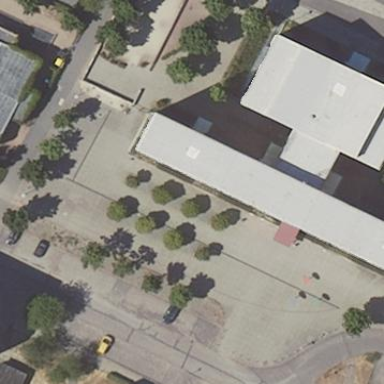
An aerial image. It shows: School building.